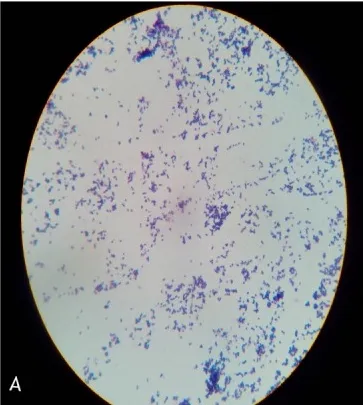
(A) Gram stain of the vitreous aspirate showing gram positive cocci in chains suggestive of streptococci.
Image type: pathology (gram)